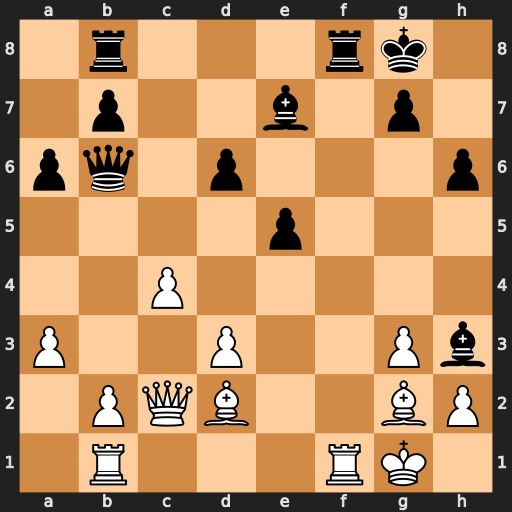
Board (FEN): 1r3rk1/1p2b1p1/pq1p3p/4p3/2P5/P2P2Pb/1PQB2BP/1R3RK1
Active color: w
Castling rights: -
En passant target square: -
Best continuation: c5 Qxc5+ Qxc5